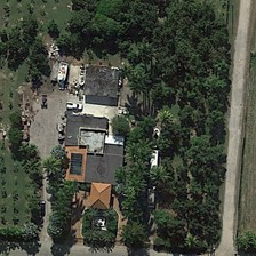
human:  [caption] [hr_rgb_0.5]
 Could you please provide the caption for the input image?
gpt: In front of the grey roof is a house with a brown roof.

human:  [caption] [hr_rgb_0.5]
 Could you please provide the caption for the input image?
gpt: There are many big trees around the house.

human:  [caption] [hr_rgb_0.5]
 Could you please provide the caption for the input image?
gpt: There are many tall trees around the house.

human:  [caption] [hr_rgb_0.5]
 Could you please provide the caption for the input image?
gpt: There was a house with a brown roof in front of the grey roof.

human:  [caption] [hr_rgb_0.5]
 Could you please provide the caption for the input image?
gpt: There are many tall trees in the house.